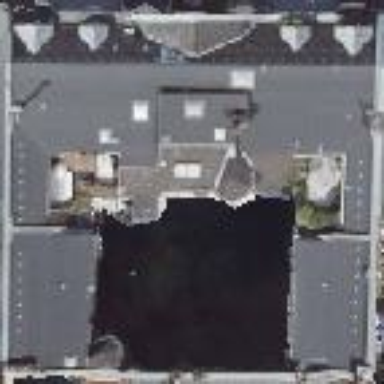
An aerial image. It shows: Building with apartments featuring unique double saltbox roof shape.